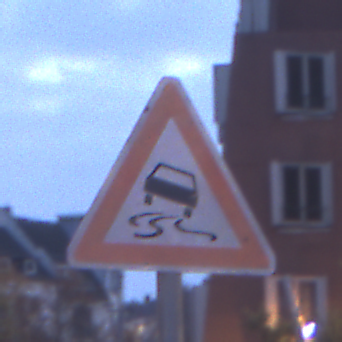
Verkehrszeichen: SchleuderOderRutschgefahr
Umgebung: Outdoor, Urban
Tageszeit: Night
Wetter: PartlyCloudy
Licht: Artificial
Jahreszeit: NotSpecified
Kontrast: HighContrast